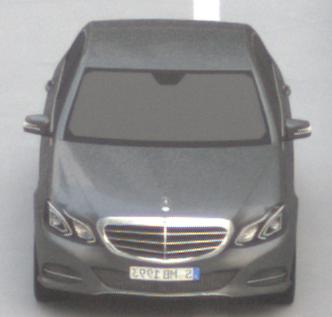
Make: Mercedes-Benz
Model: E 200
Detailed model: E-Class (212) Limousine
Model produced from: 2013/04
Model produced until: 2015/10
Doors: 4
Color: gray
Road condition: dry road
Daytime: morning or afternoon
Contrast: low contrast